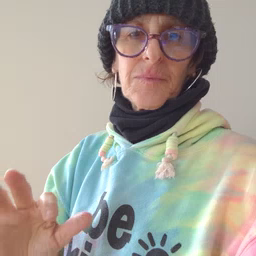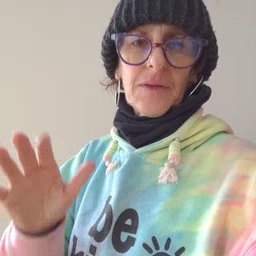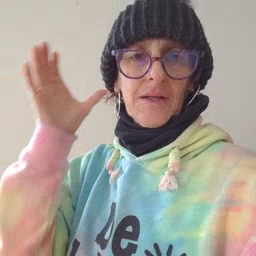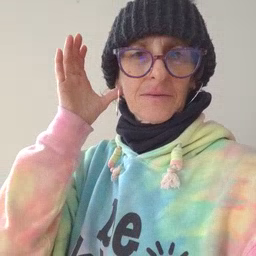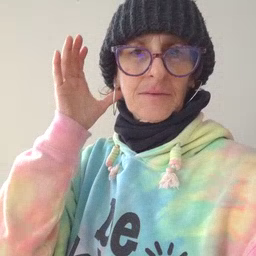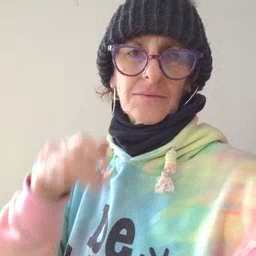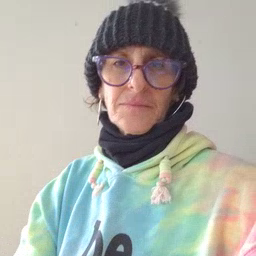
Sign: listen